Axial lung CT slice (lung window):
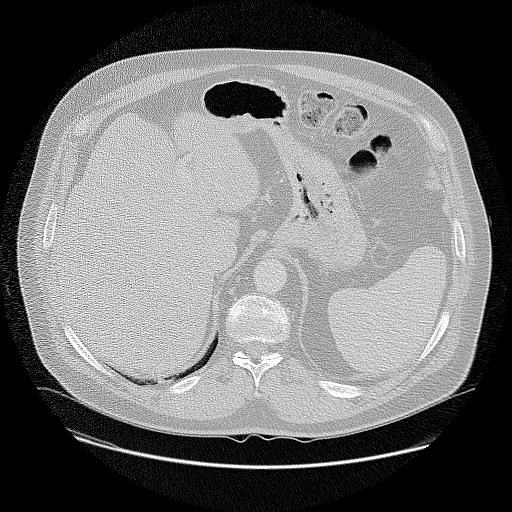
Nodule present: no